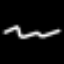
Label: squiggle